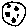
Label: moon